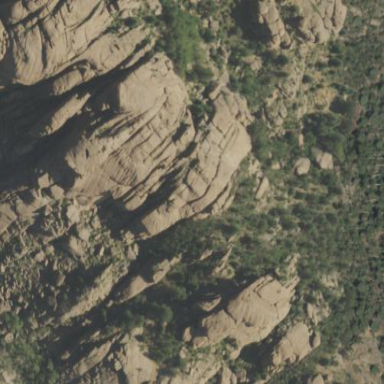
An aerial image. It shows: Landscape dominated by bare rock.